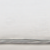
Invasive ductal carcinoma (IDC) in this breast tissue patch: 0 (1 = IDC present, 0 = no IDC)